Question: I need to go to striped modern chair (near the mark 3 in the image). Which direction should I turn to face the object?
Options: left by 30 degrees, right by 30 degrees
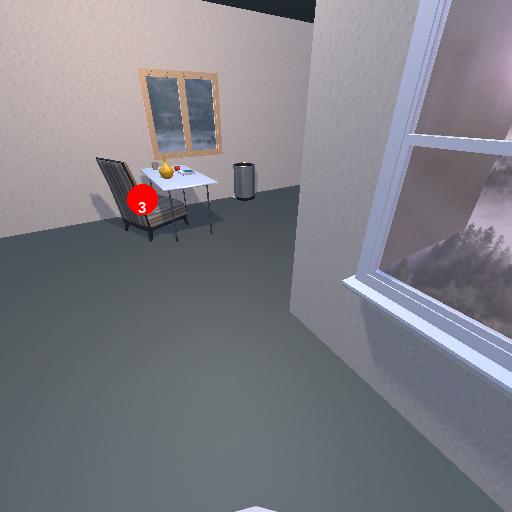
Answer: left by 30 degrees